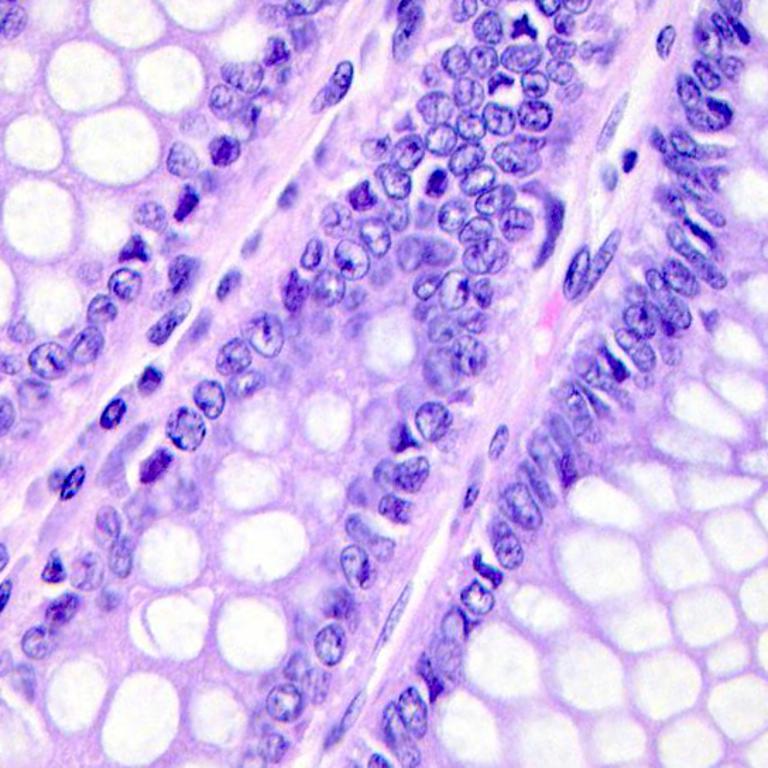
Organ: colon
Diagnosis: benign